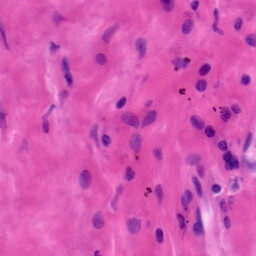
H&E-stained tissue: Tonsil